Question: I am building a menu for an admin panel using PHP and MySQL. Each menu item is a MySQL record.
I need to be able to set the visibility of each menu record/item on a per user basis.
I realize that most people would instead do it on a "user group" basis, however my boss requires that instead each menu item is on an individual per person basis to determine who can view which menu items.
I know how to pretty easily make a database driven menu with visibility based on a per user group basis however I am not sure how to go about doing it on a per user basis?
If there is 20 menu items and 20 users in a database. I will need to be able to set a setting/permission to indicate if each and every user can view or not view each individual menu item record.
Any ideas and help on how that might look in a MySQL database structure?
Here is my current Menu SQL Schema...
'''
CREATE TABLE IF NOT EXISTS 'intranet_links' (
'id' int(11) NOT NULL AUTO_INCREMENT,
'title' varchar(255) DEFAULT NULL,
'description' text NOT NULL,
'url' varchar(255) DEFAULT NULL,
'permission' varchar(50) NOT NULL DEFAULT 'admin',
'notes' text,
'active' int(2) NOT NULL DEFAULT '1',
'sort_order' int(11) DEFAULT NULL,
'parent_id' int(10) NOT NULL DEFAULT '1',
PRIMARY KEY ('id'),
UNIQUE KEY 'id' ('id')
) ENGINE=InnoDB DEFAULT CHARSET=latin1 AUTO_INCREMENT=2 ;
'''
The menu system will look like this image below. There will be Parent Menu items and child menu items which make the Parent menu records behave like a Folder/directory...

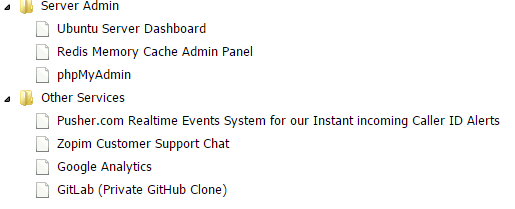
Answer: Having user_to_item table seems like obvious solution yet I still would go for group based permissions. Why?
Imagine you have 100K users and you are adding new menu item to be visible by all of them, with user_to_items table you have to do 100K inserts, then when removing permission, again 100K deletes and suddenly your mysql starts to choke by fragmentation.
Also you will have definetly some common area to see by everybody and some parts only for admin - again pont for using groups.
My sugestion would be having 'user_to_group' permissions, say 'Server Admin' group and 'Other Services', and then have individual 'user_to_item' table which you will check only then if user has permission to group.
Also remember to have something like child<->ancestor relationship, so you can quickly find all childs for certain parent ex:
'''
item_id | name
1 |'Server Admin'
2 |'phpMyAdmin'
3 |'phpMyAdmin_subItem'
item_id | ancestor_id
1 | null
2 | 1
3 | 1
3 | 2
'''
this way by searching by ancestor_id = 1 you can quickly find that phpMyAdmin and phpMyAdmin_subItem belongs to Server Admin directory, and then perform your permission checks.